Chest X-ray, PA view. Patient: 60 years old, sex M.
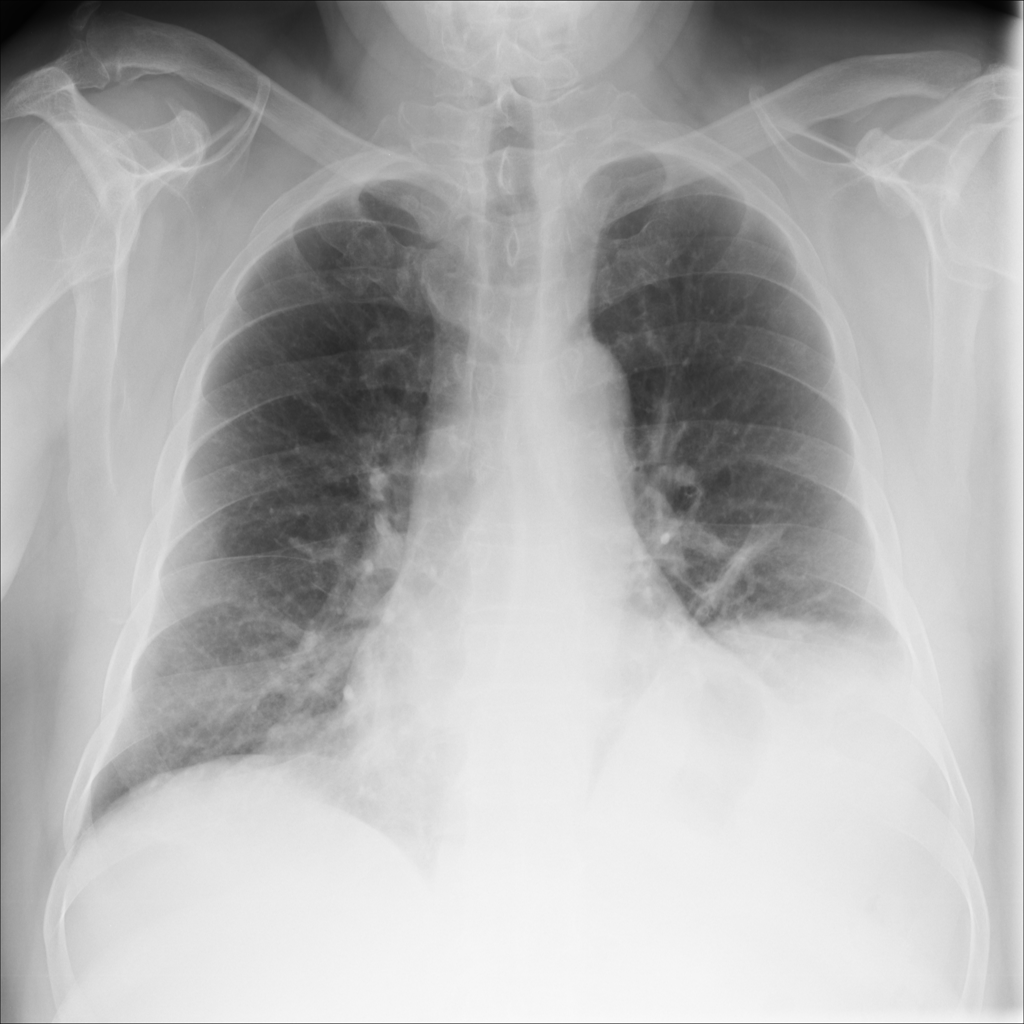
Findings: Atelectasis